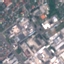
Land use / land cover: Industrial